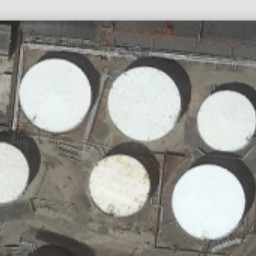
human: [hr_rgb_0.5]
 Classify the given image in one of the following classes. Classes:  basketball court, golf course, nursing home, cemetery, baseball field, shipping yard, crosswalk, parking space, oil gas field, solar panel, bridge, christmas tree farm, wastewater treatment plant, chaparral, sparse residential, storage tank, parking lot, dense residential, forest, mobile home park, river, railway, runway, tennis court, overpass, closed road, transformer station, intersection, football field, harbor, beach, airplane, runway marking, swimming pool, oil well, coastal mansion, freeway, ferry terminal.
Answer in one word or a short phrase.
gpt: storage tank